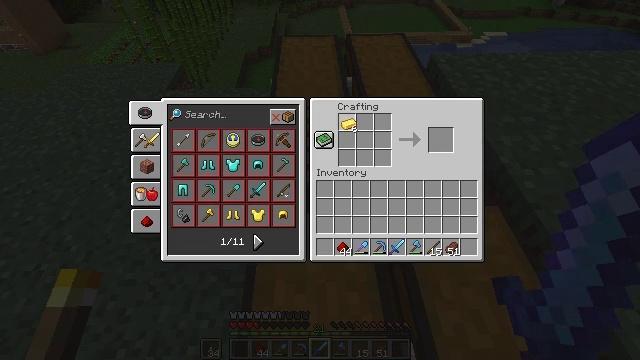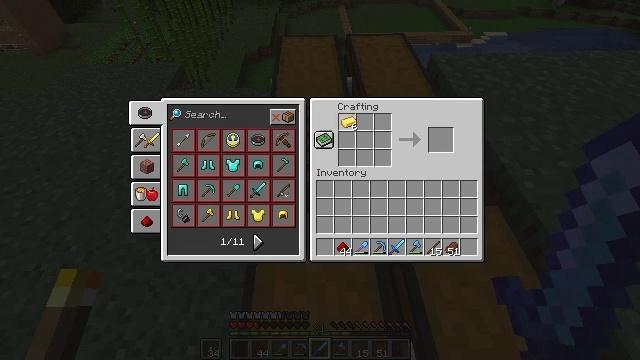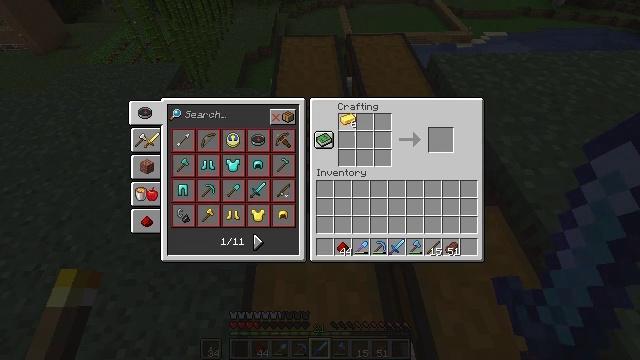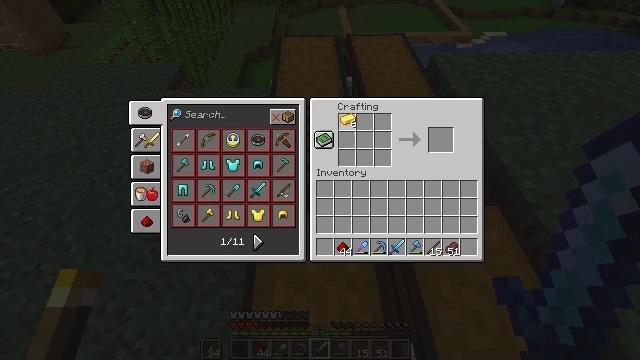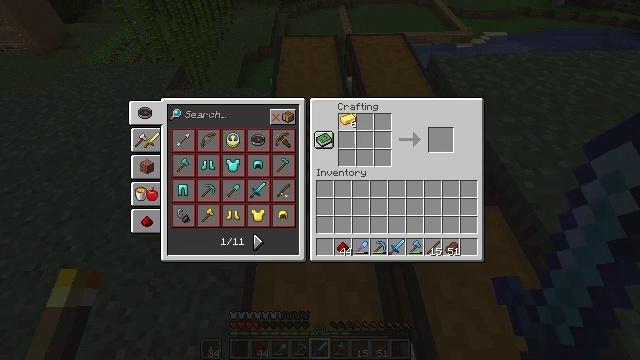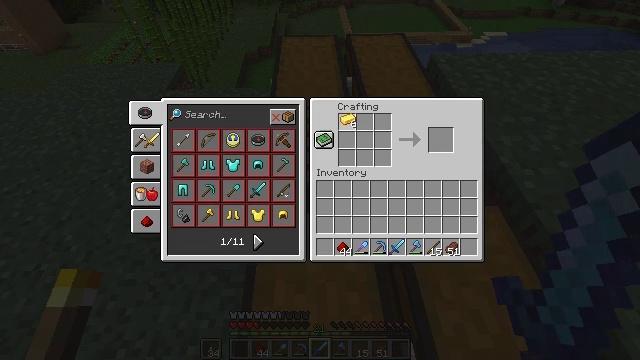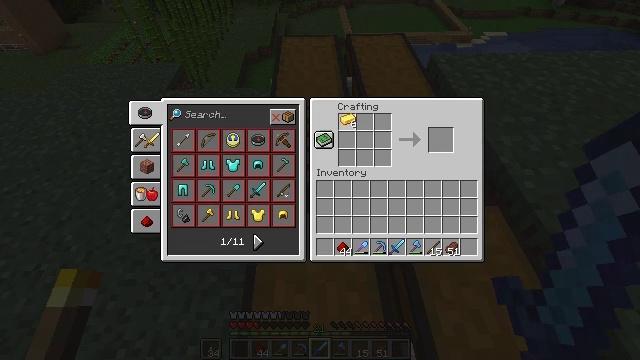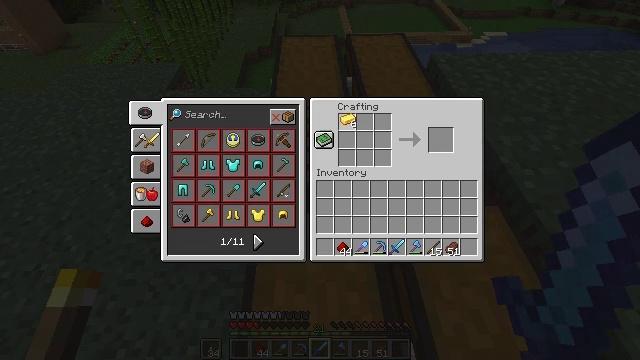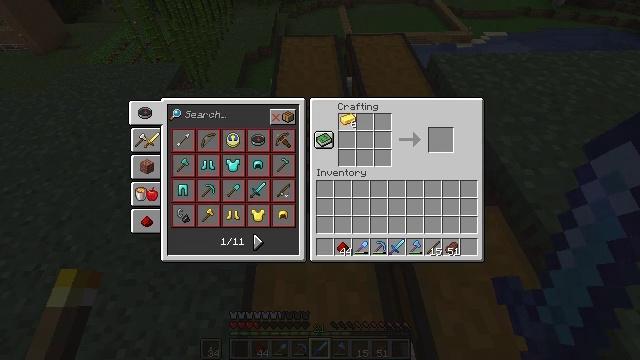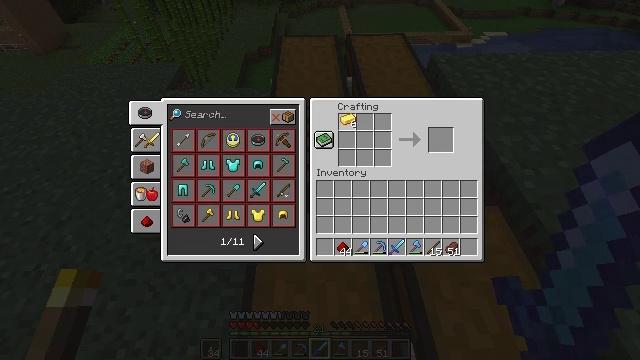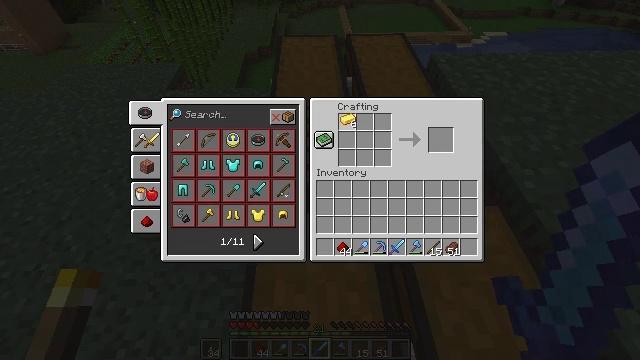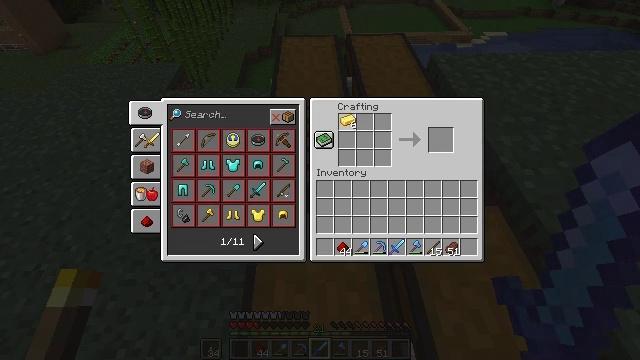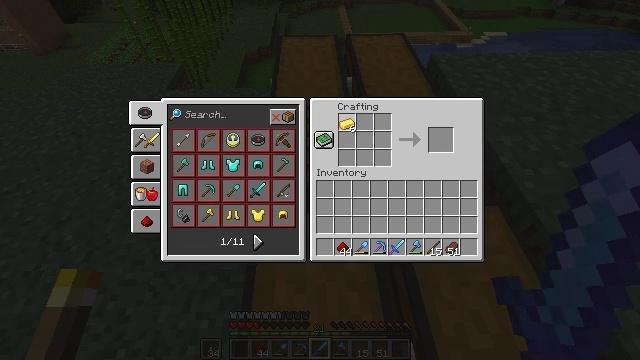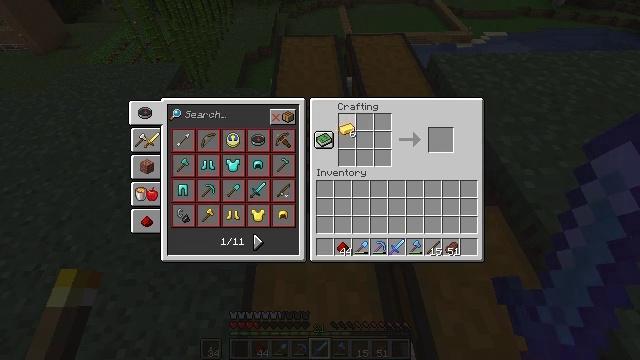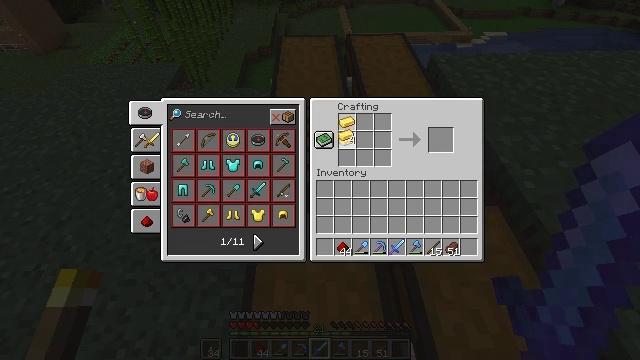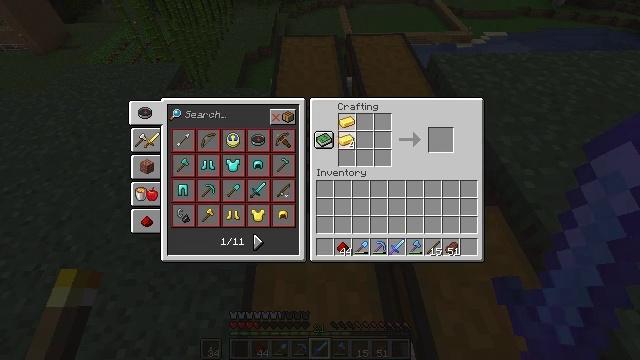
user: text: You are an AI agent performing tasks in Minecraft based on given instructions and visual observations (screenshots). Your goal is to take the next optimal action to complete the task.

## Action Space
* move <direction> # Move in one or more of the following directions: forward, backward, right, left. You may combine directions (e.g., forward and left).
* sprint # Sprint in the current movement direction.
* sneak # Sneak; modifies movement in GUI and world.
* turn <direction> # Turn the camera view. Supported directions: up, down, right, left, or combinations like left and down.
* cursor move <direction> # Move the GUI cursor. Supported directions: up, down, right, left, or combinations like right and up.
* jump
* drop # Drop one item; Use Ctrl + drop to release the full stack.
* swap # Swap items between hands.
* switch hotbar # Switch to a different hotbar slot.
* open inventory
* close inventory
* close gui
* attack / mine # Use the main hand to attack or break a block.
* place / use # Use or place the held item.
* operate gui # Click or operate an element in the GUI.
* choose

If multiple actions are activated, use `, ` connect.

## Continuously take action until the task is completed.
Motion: motion action
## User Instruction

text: Craft a powered rail with gold, sticks, and redstone.
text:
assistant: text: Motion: no_op
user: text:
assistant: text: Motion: no_op
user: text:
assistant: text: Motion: no_op
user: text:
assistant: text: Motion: no_op
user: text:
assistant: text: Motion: no_op
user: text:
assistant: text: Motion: no_op
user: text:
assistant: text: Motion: no_op
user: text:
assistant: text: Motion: no_op
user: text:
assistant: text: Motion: no_op
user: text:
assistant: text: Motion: choose
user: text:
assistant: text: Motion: choose
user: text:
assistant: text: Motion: choose
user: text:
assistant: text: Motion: choose
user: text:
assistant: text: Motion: choose
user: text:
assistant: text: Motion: choose
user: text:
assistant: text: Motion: choose
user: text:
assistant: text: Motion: choose
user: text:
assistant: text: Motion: choose
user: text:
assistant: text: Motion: choose
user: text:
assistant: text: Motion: choose
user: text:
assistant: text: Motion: choose
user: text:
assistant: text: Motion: choose
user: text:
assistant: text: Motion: choose
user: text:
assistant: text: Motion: choose
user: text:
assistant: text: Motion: choose
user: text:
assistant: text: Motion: no_op
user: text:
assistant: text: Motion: cursor move right and up
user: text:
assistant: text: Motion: cursor move right and up
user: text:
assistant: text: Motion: cursor move right and up
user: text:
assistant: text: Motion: no_op